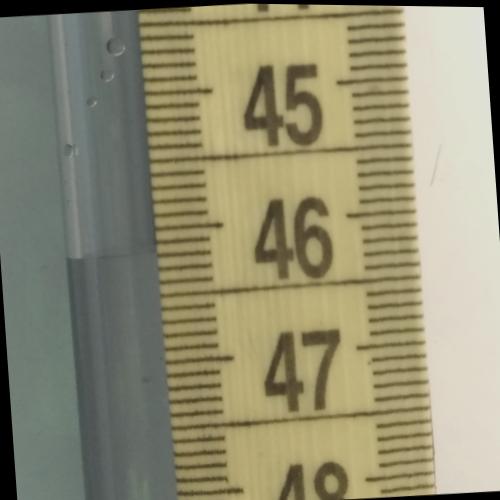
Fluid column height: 46.2 cm